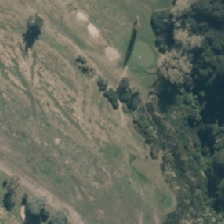
Land cover: urban_parkland